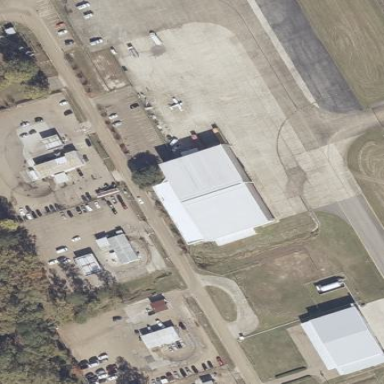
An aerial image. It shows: Hangar.